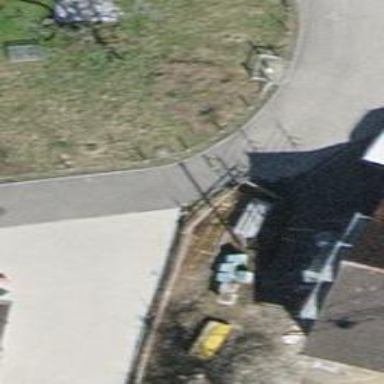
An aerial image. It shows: Bollard.